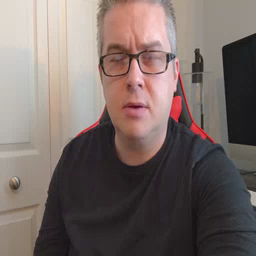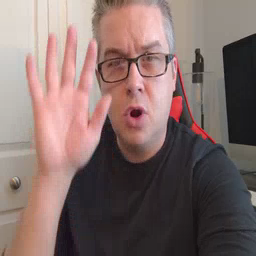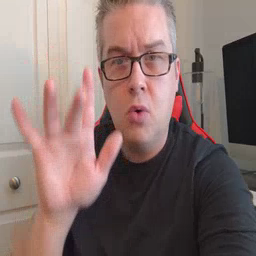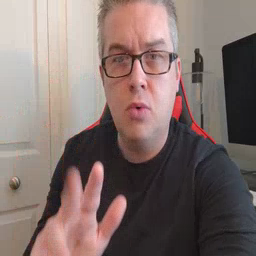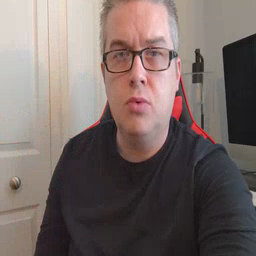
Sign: snow